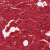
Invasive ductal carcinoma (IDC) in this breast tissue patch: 0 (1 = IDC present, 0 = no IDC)